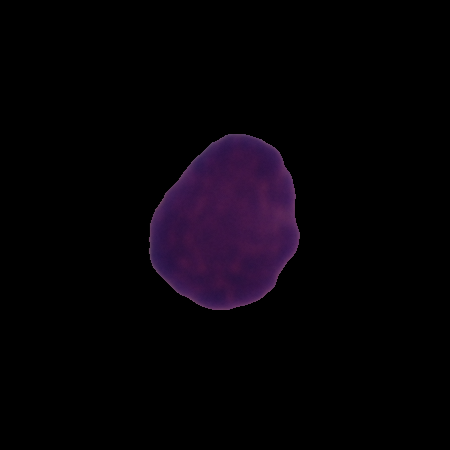
Label: healthy